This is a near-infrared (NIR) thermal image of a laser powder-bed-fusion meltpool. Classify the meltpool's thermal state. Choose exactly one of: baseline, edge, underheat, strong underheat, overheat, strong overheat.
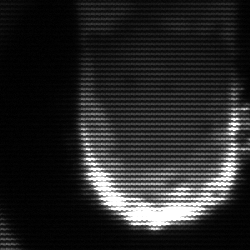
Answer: baseline